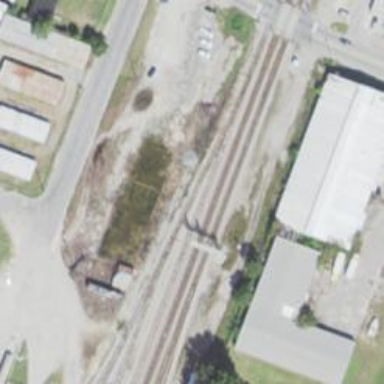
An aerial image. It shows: Railway signal.